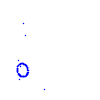
Particle: kaon